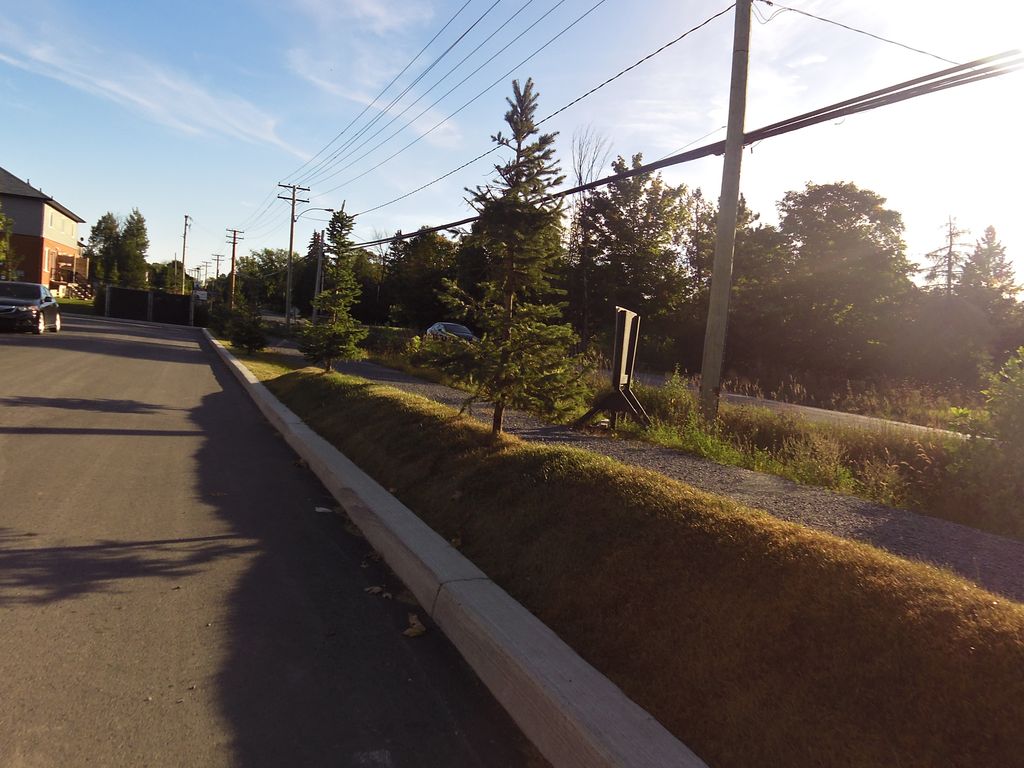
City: ottawa-gatineau